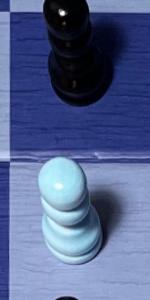
Label: Pawn_White